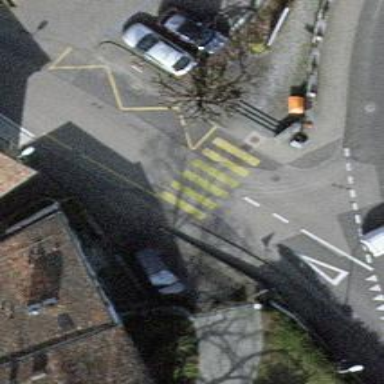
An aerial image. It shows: Road with steps.